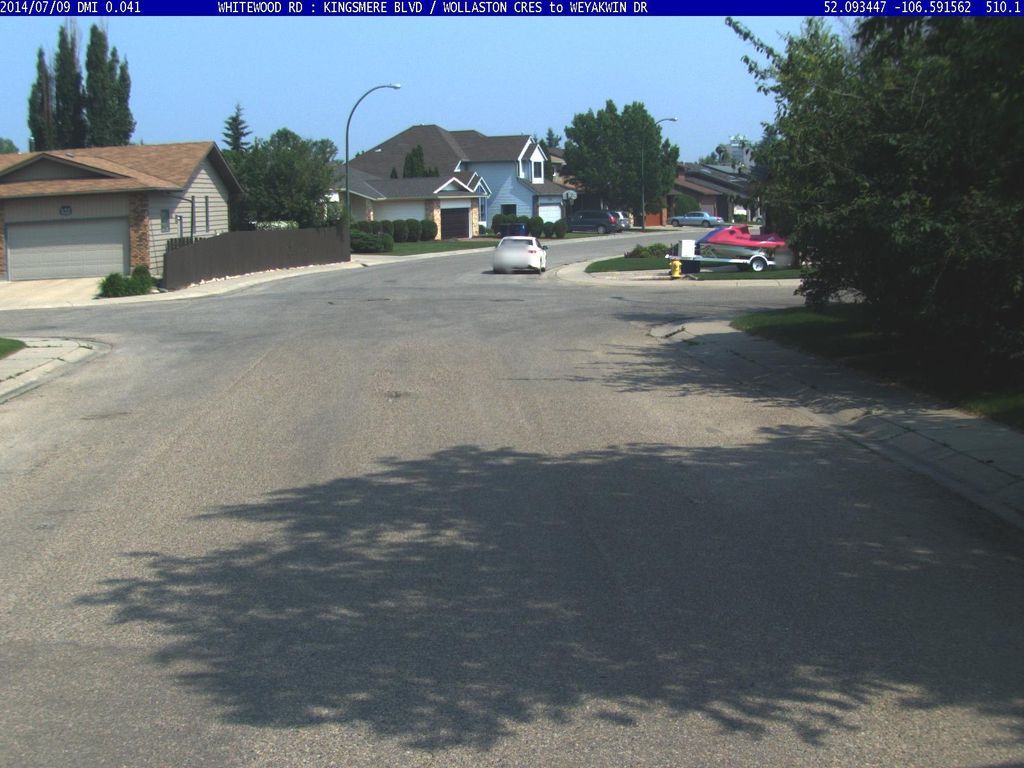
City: saskatoon